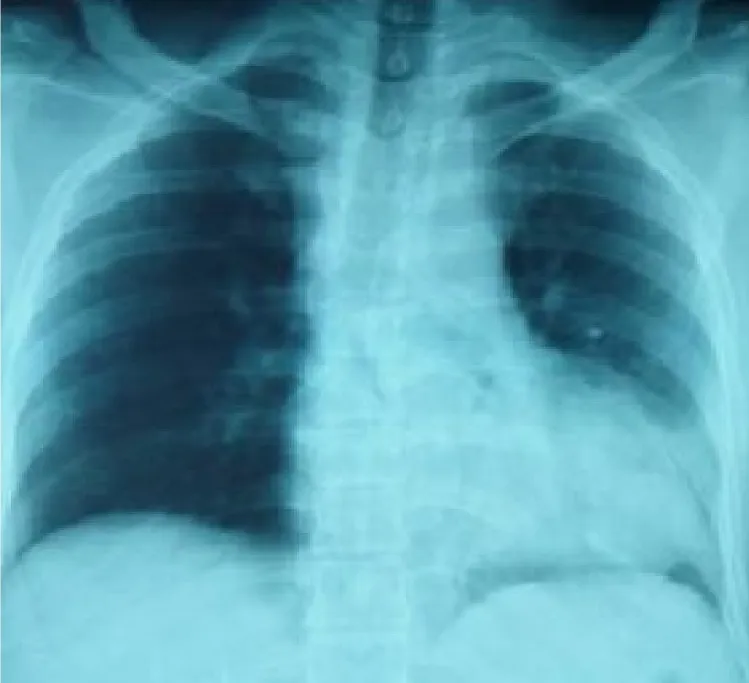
Chest radiography showing leftward deviation of the cardiac silhouette.
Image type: radiology (x_ray)